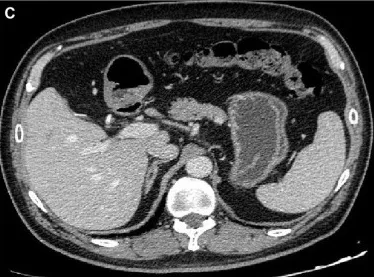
Contrast-enhanced CT images of chronic disseminated candidiasis. (C,D) Day 171, abscesses almost disappeared.
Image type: radiology (ct)